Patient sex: M
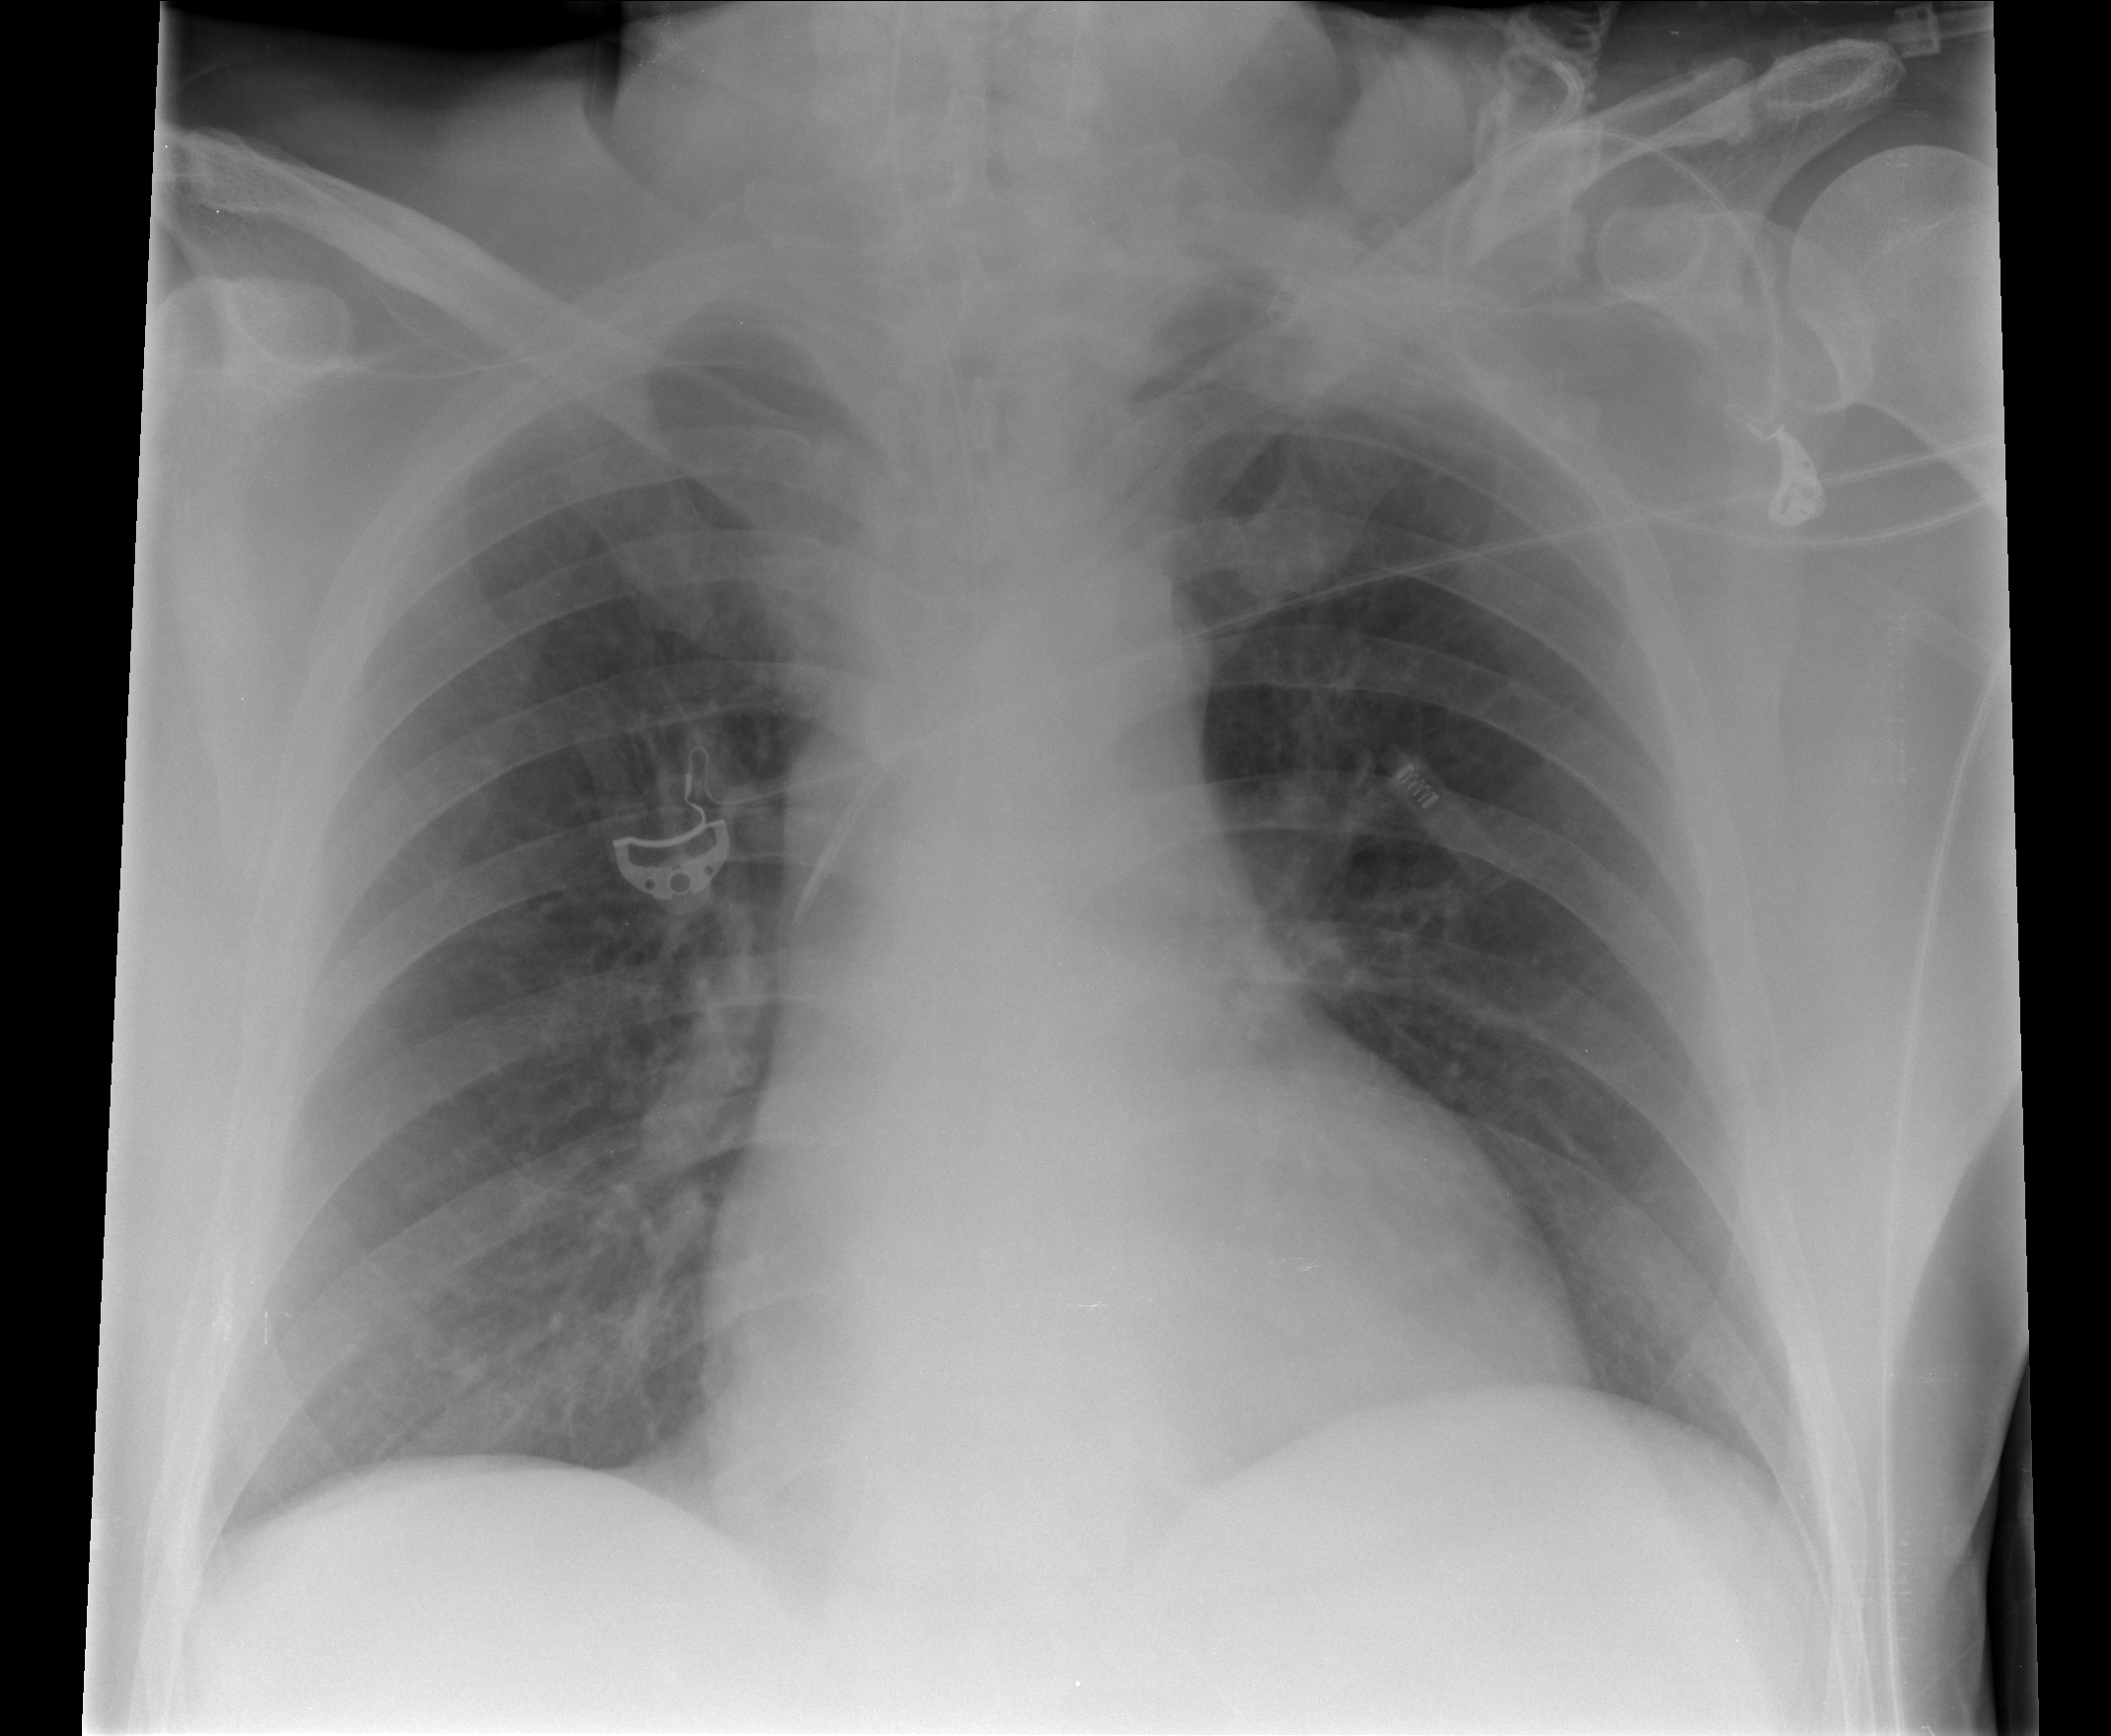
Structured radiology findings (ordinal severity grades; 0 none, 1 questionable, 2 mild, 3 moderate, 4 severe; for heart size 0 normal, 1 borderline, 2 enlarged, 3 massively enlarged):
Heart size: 0
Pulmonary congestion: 1
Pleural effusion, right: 1
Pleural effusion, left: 1
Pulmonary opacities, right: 0
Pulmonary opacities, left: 0
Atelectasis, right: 2
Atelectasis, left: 2